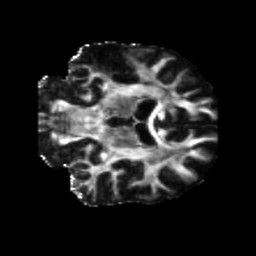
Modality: FA
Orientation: coronal
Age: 63
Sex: male
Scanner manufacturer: siemens
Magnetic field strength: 3 T
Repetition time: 5.25 s
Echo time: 0.08 s